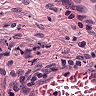
Metastatic tissue present: no